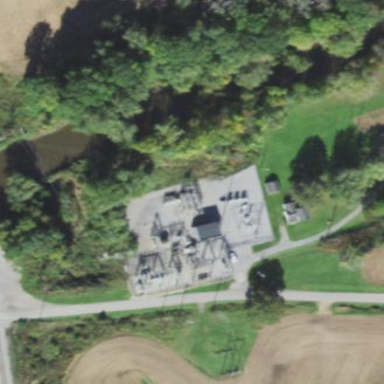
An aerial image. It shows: Power substation.